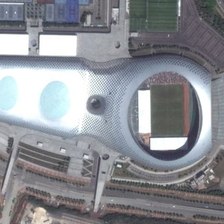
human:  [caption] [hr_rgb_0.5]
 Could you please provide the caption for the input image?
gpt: red and green football fields are in the middle of the stadium .

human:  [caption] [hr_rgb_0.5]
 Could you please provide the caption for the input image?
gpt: the bird's nest stadium is surrounded by vegetation regularly .

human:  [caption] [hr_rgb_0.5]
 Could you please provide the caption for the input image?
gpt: the bird's nest stadium is surrounded by vegetation regularly .

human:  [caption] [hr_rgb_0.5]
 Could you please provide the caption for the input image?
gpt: red and green football fields are in the middle of the stadium .

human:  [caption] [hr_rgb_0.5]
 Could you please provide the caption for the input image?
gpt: the bird's nest stadium is surrounded by vegetation regularly .